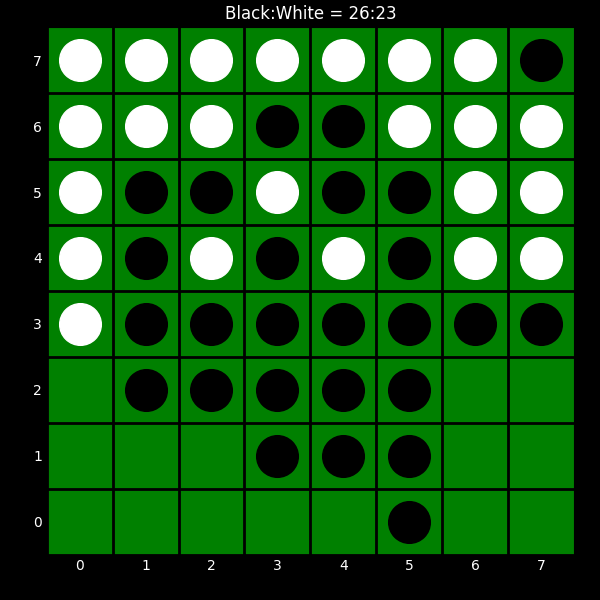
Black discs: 26
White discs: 23